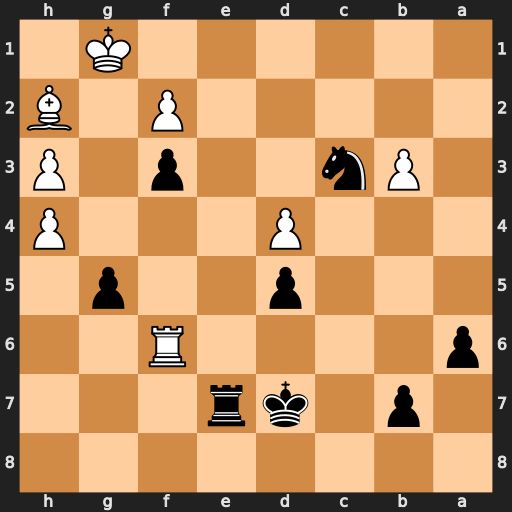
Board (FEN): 8/1p1kr3/p4R2/3p2p1/3P3P/1Pn2p1P/5P1B/6K1
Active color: b
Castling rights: -
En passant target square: -
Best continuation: Re1#